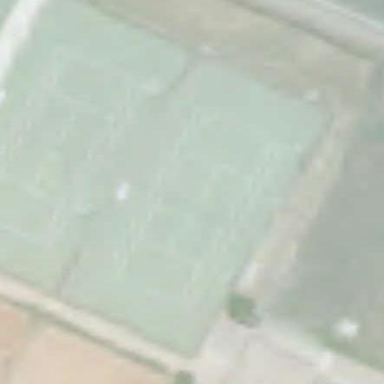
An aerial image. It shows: Concrete tennis court within leisure land pitch.